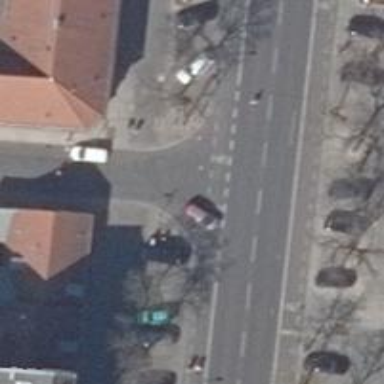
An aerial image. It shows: Road with traffic signals.